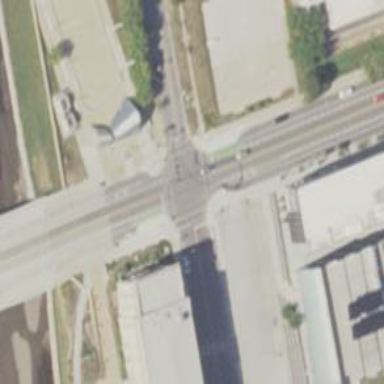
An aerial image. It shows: Marked asphalt cycleway crossing.